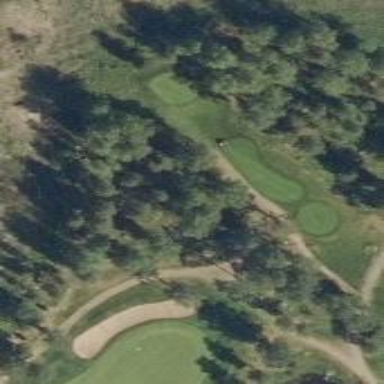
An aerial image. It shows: Grassy area designated as golf tee.